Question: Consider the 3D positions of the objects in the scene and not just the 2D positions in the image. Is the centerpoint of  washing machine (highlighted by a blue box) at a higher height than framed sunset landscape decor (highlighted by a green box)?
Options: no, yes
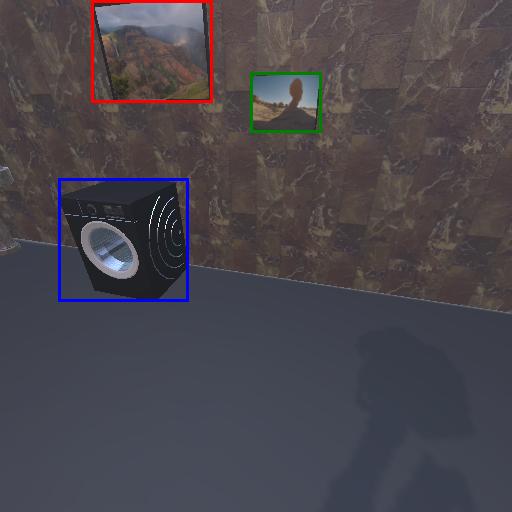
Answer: no